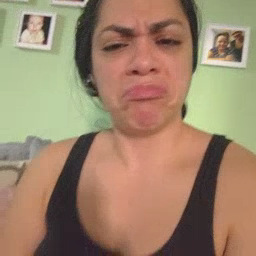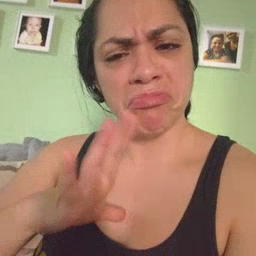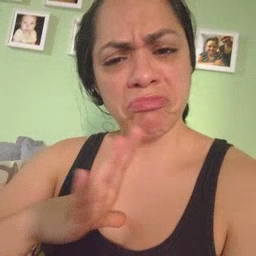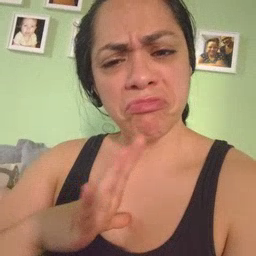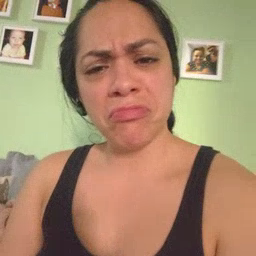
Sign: fine